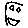
Label: smiley face